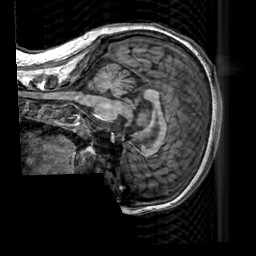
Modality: T1w
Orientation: sagittal
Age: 24
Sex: female
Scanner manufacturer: siemens
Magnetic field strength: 3 T
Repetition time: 2.3 s
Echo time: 0.00303 s